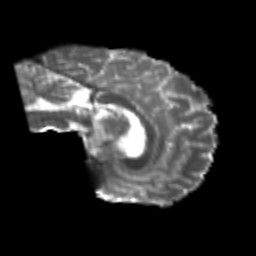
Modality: T2w
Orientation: sagittal
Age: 22
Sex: male
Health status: healthy
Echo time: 0.074 s